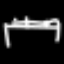
Label: bed